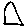
Label: triangle